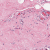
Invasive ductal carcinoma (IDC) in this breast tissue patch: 0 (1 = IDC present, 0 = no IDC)